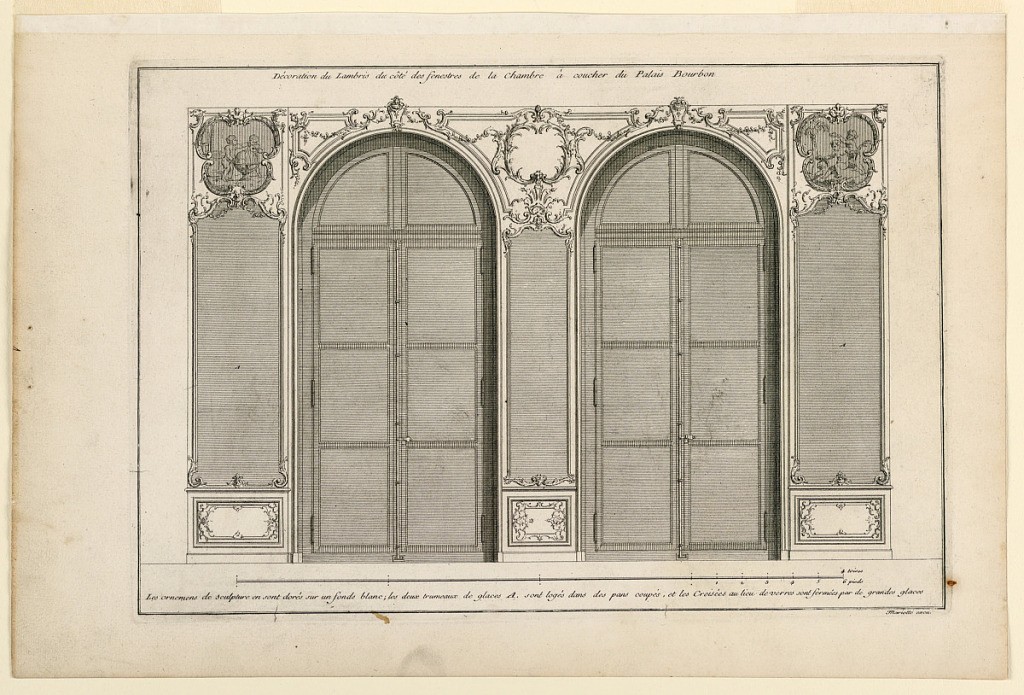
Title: Decoration of the Bedroom in Palais Bourbon
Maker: Jacques Gabriel, 1667–1742
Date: ca. 1727
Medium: Etching on paper
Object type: Print
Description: View of a section of wall with two windows. The three panelings all with mirrors. Above two of them, paintings in frames composed of scrolls. The central one without a painting. Panels below mirrors decorated with small scroll design. Inscribed along upper margin: "Decoration du Lambris du coté des fenetres de la chambre à coucher du Palais Bourbon"; lower margin: "Les ornamens […] grandes glaces"; lower right: "Mariette Excu."